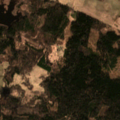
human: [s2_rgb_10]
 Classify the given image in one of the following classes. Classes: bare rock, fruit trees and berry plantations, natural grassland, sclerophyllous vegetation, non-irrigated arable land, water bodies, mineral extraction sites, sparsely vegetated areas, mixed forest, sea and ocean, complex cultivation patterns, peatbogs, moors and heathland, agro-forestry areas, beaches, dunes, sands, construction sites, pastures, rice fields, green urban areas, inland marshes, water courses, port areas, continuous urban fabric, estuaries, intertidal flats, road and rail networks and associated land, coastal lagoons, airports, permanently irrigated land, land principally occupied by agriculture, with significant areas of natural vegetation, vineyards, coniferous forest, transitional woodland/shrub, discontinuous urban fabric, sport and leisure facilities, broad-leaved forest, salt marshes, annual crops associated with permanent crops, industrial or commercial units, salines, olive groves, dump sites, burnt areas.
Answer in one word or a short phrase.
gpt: pastures, land principally occupied by agriculture, with significant areas of natural vegetation, broad-leaved forest, mixed forest